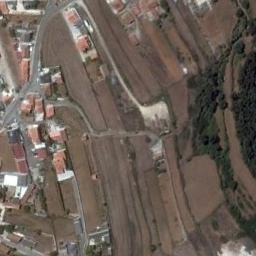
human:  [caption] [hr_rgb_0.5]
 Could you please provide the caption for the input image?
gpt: There are many houses in a large layer of brown and green mixed terraces .

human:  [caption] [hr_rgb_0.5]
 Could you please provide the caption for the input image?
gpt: There is a terrace filled with water .

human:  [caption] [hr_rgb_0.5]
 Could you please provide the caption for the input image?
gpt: There are many buildings of different shapes and sizes on the terrace .

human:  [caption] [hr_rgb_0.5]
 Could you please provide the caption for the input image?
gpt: The bare terrace is next to some houses and trees .

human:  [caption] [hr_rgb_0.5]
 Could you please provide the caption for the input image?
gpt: There are some buildings beside the brown terraces .